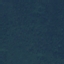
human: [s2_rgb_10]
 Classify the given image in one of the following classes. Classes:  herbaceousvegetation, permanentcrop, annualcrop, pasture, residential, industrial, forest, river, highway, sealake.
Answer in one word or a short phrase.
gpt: Forest